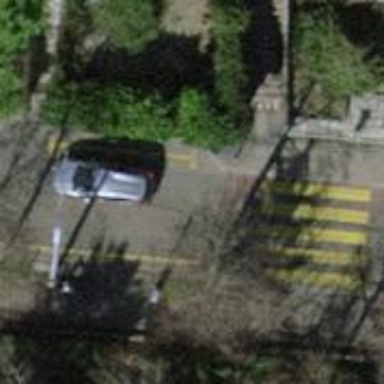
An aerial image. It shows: Asphalt sidewalk along the footway.